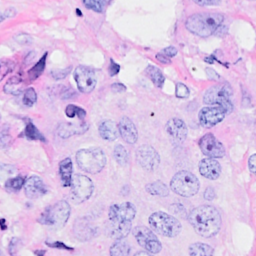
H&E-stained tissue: Breast